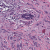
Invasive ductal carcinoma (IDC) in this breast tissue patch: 1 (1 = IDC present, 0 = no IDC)